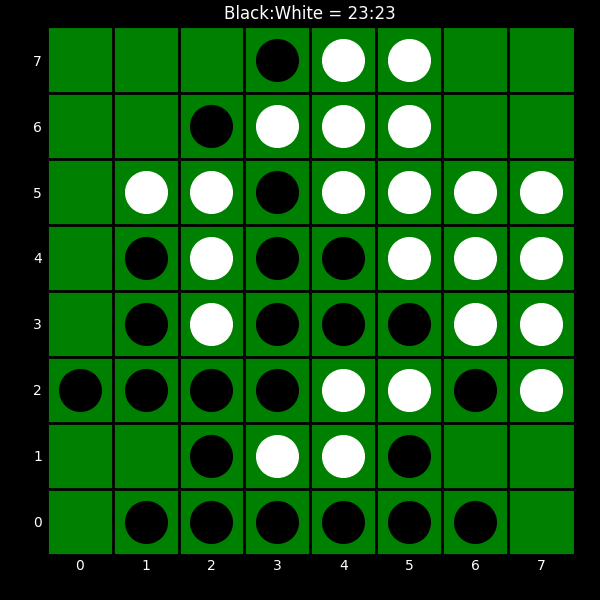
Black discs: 23
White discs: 23